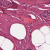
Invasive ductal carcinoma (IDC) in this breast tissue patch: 0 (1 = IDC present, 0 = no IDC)